Question: I am required to show that:

The annoying thing is that c_i is equal to the integral of the function G. Here is my attempt.
'''
import numpy as np
from scipy.integrate import quad
def G(x,n):
P = (np.sqrt(735))*(np.sqrt(2))*np.sin(n*np.pi*x)*((x**3.0) - (11.0/7.0)*(x**2.0) + (4.0/7.0)*(x))
return P
def Sum(x, n):
i = 1
S = 0
I, err = quad(G, 0, 1, args=(i))
while (i<n):
S = S + I
i = i + 1
return S
x = np.linspace(0, 1, 250)
print Sum(x, 200)
'''
The problem I am having is writing the summation part. When I run this I get a bigger number the more values I give it.
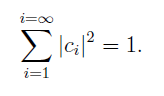
Answer: This problem has much pedagogic value.
As @alko points out, this problem can be solved analytically. If the intention is to prove that the sum is equal to one then it be done analytically.
Perhaps, this is just a simpler version of something that needs to be done and the actual problem is not solvable analytically. In that case, solving a simpler problem such as this one is a good first step. Unfortunately, whenever we solve something numerically we introduce new sets of problems.
Let us proceed as suggested in the question and the correction given by @alko.
'''
import numpy as np
import scipy.integrate as integ
def g(x) :
return np.sqrt(1470) * (x**3-11./7*x**2+4./7*x)
def G(x,n) :
return np.sin(n*np.pi*x) * g(x)
def do_integral (N) :
res = np.zeros(N)
err = np.zeros(N)
for n in xrange(1,N) :
(res[n],err[n]) = integ.quad(G, 0, 1, args=(n,))
return (res,err)
(c,err) = do_integral(500)
S = np.cumsum(c[1:]**2) # skip n=0
'''
(The reason why I define two "G" functions will be apparent below.)
Once run the array 'S' will contain the desired sum as a function of n. It should be one. Now, when we run this within ipython it will be somewhat slow and the first time we will get some long warning message, but the code will seem to run. Further, if we run it again (in the same ipython session) we will not get a warning message so we can just ignore that, right? but we will ignore it anyway since it is common to do so.
If we look at 'S' it seems to be showing what we want until about 'S[200]' where things start to go wrong, the value starts to grow! What is wrong with the computer?! Nothing, and we ignored another indicator of a problem. 'quad()' returns an error estimate along with an estimate of the integral. We typically ignore the error estimate but shouldn't. If we plot the S and error values we find the following.

So we see that yes, the value of S goes horribly wrong, but 'quad()' was also telling us this would happen! In fact, the warning we ignored also told us the same thing.
How do we understand this and fix it? At this point I will stop with the story telling. If staring at the 'G(x,n)' doesn't make it clear then it would be good to plot that function for a large 'n' over the range of integration. We will find it is a wildly oscillating function so it isn't surprising that it is hard to integrate numerically. There must be a better way.
Of course there is a better way. If we look at the documentation for 'quad()' and run 'quad_explain()' we can learn about weight functions. The sine is a common weight function that appears in integrals so there are special techniques for handling this case. Thus, a better approach is as follows (now we see why I defined 'g(x)':
'''
def do_integral_weighted (N) :
res = np.zeros(N)
err = np.zeros(N)
for n in xrange(1,N) :
(res[n],err[n]) = integ.quad(g, 0, 1, weight='sin', wvar=n*np.pi)
return (res,err)
(cw,errw) = do_integral_weighted(500)
Sw = np.cumsum(cw[1:]**2) # skip n=0
'''
This we find runs much faster and is much more accurate as shown in the plot

So we get a stable answer, no warnings printed, and a tiny integration error.
We learn a few things from working this problem
1. Problems that can be solved analytically should be solved analytically.
2. The numerical implementation of a mathematical expression is often not as straight forward as we may have hoped.
3. Do not ignore warnings and do not ignore the error information provided by the routines we are using.
4. Numerical techniques are different than analytic techniques. numpy/scipy provide extremely powerful tools. We need to explore these tools to fully exploit their power.